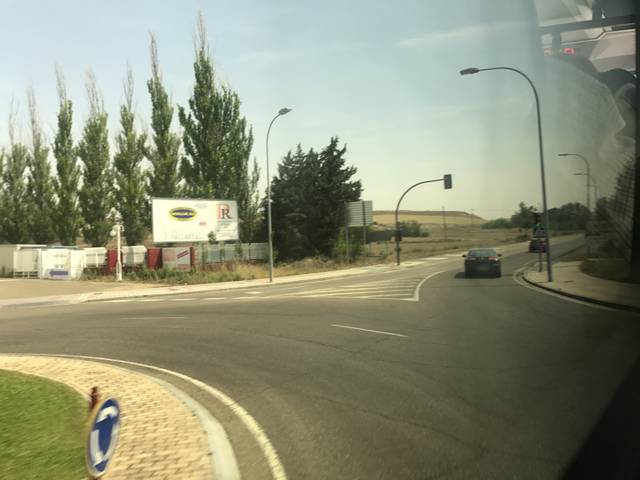
Region: Spain
Coordinates: 42.015, -4.517